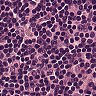
Metastatic tissue present: no